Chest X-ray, AP view. Patient: 30 years old, sex F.
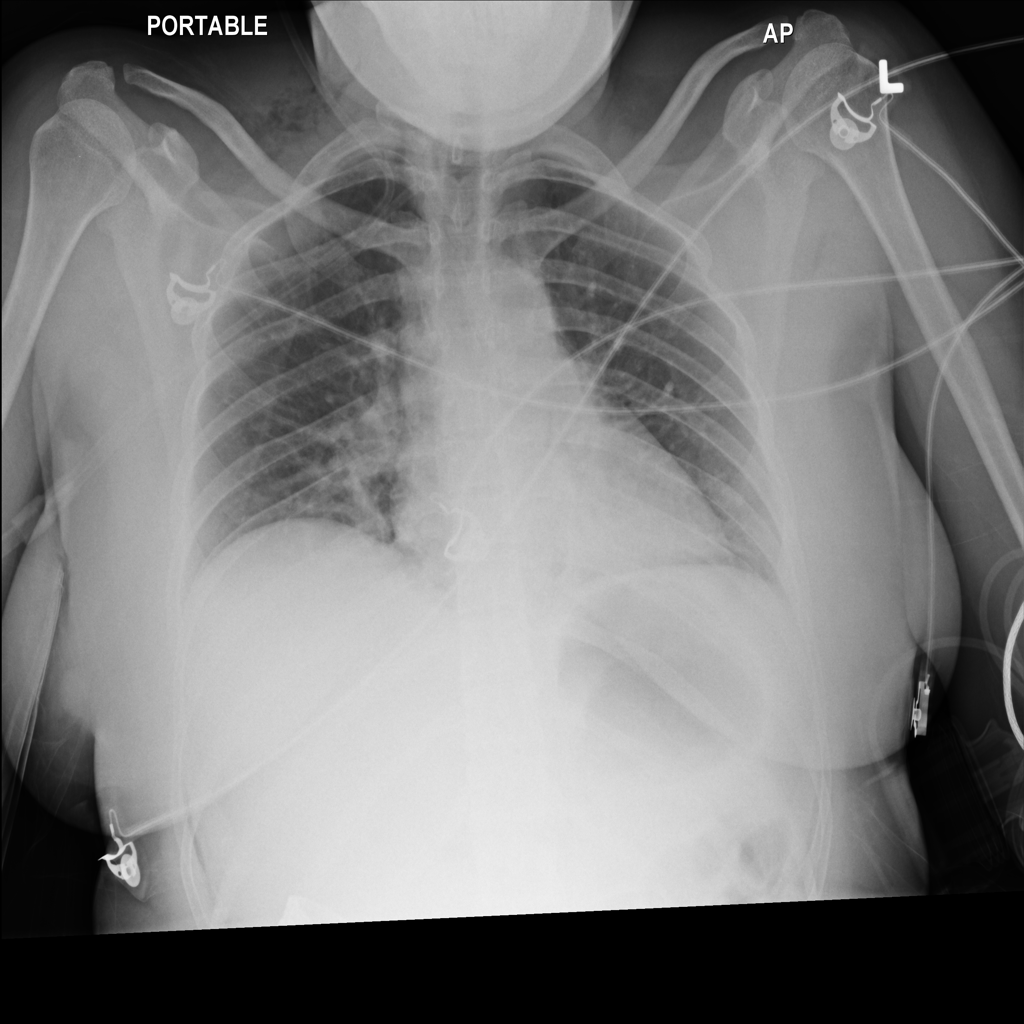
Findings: Emphysema